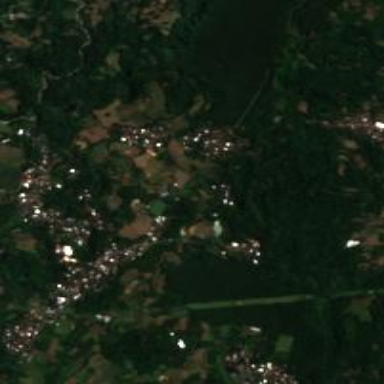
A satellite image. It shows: Small settlement known as hamlet.